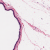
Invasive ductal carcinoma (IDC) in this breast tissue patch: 0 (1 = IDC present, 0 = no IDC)